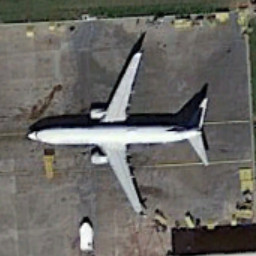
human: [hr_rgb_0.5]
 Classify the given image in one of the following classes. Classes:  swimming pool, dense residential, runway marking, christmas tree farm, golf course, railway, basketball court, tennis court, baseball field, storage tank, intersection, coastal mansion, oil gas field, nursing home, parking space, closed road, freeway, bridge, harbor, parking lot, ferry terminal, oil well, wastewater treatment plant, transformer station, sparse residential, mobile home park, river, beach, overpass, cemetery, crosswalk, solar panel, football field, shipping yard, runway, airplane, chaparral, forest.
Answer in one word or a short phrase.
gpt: airplane